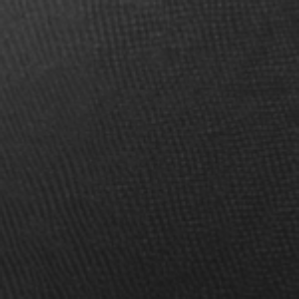
Label: frost